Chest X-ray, AP view. Patient: 31 years old, sex M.
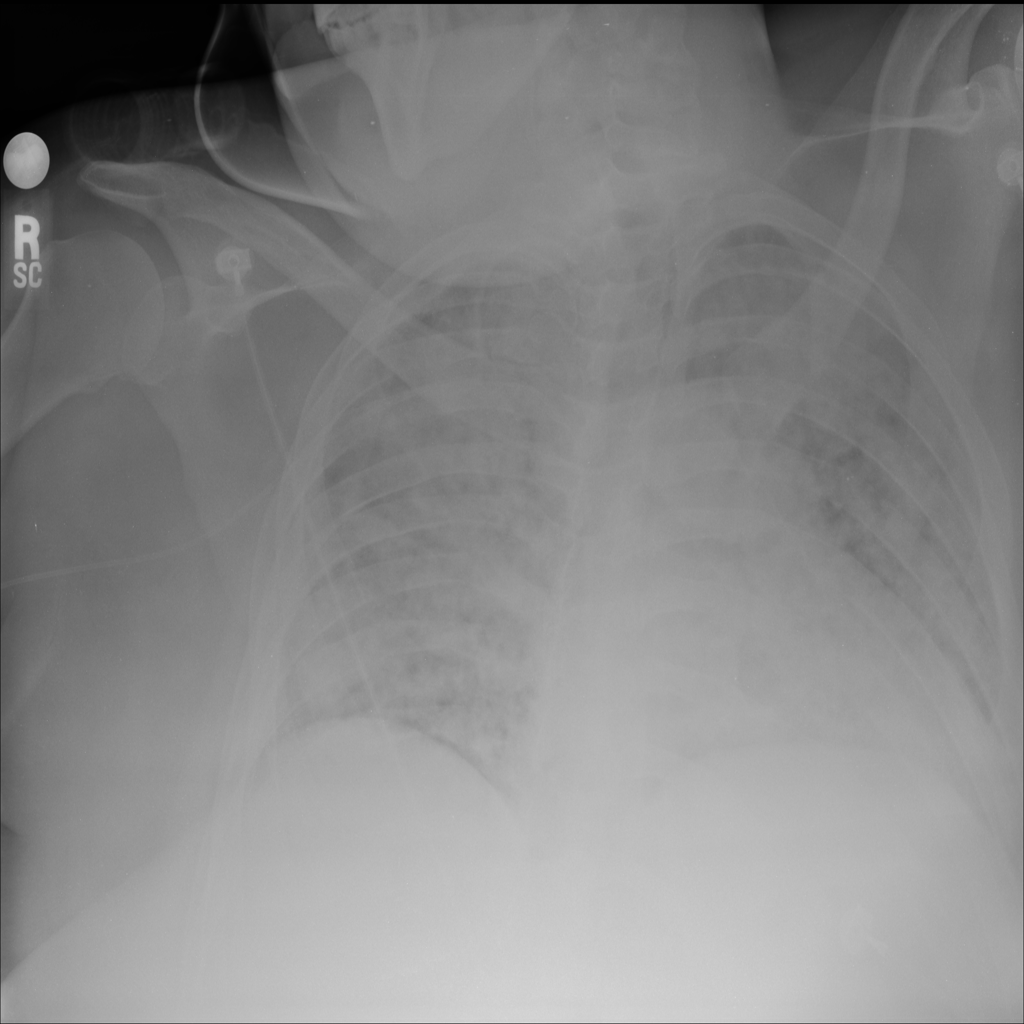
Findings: Infiltration, Nodule